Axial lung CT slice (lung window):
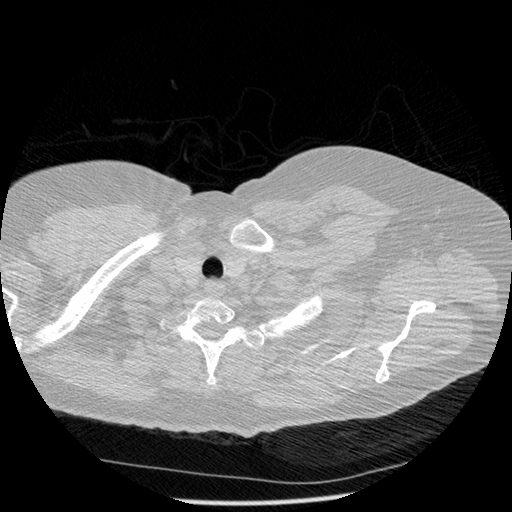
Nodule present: no